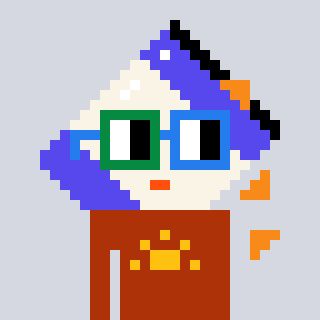
a pixel art character with square green and blue glasses, a chips-shaped head and a hotbrown-colored body on a cool background